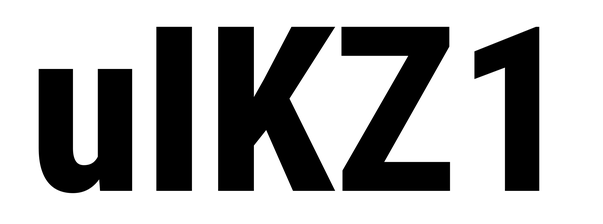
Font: Roboto_Condensed_ExtraBold